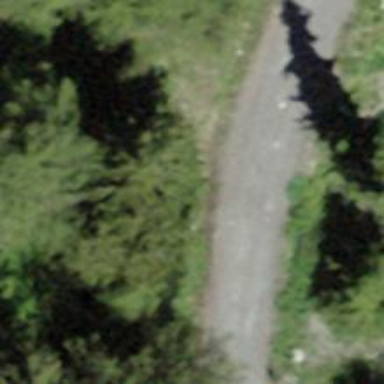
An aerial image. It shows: Track with grade 2 tracktype.